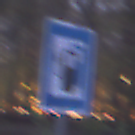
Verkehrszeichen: LadestationFuerElektrofahrzeuge
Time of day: Night
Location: Outdoor (Suburban)
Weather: PartlyCloudy
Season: NotSpecified
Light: Artificial